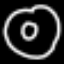
Label: donut